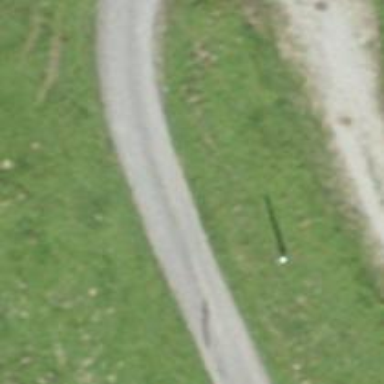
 categorized as unclassified. The road has grade1 tracktype."